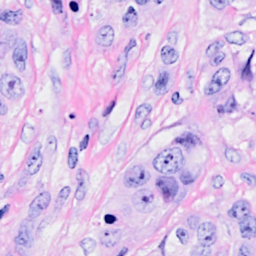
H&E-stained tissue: Breast